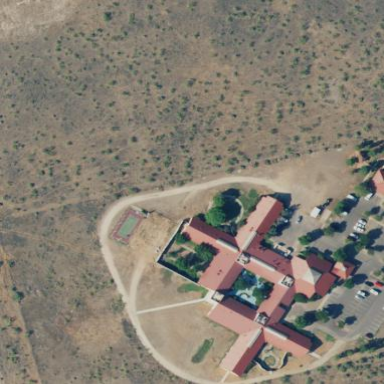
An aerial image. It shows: Healthcare facility identified as hospital.